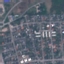
Land use / land cover class: Residential